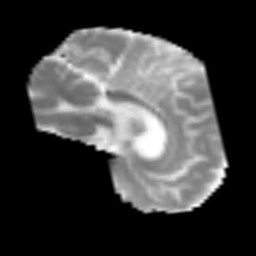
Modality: MD
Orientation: sagittal
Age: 59
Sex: male
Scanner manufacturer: siemens
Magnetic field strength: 3 T
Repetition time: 3.2 s
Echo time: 0.081 s